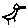
Label: bird